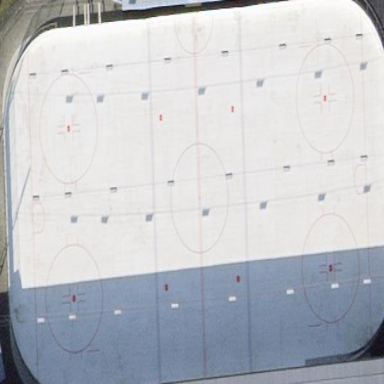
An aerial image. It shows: Ice rink for ice skating activities with smooth ice surface.